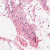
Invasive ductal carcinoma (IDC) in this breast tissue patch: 0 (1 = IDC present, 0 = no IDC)